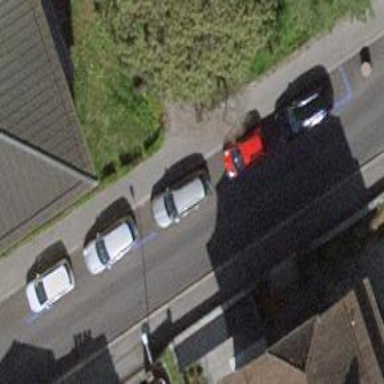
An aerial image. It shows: Parking available on the street side.